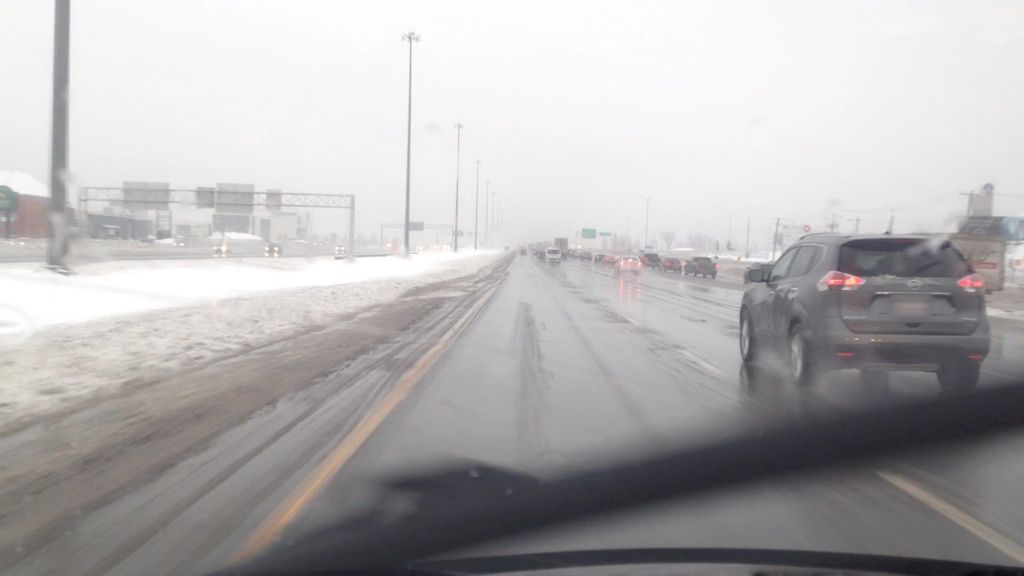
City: montreal